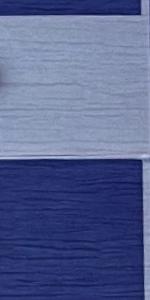
Label: Empty